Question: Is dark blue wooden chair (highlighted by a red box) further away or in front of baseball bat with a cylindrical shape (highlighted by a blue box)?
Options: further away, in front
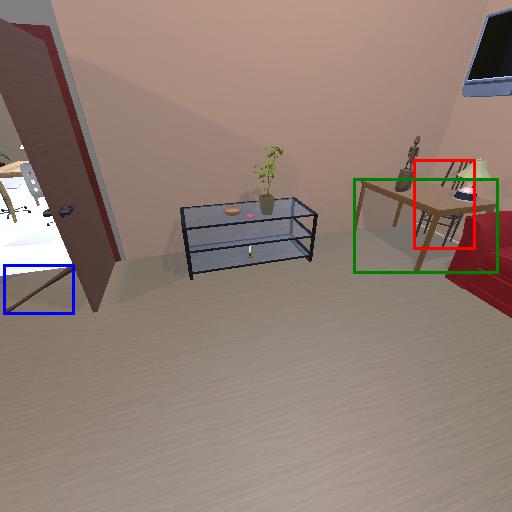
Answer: further away